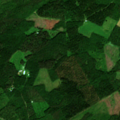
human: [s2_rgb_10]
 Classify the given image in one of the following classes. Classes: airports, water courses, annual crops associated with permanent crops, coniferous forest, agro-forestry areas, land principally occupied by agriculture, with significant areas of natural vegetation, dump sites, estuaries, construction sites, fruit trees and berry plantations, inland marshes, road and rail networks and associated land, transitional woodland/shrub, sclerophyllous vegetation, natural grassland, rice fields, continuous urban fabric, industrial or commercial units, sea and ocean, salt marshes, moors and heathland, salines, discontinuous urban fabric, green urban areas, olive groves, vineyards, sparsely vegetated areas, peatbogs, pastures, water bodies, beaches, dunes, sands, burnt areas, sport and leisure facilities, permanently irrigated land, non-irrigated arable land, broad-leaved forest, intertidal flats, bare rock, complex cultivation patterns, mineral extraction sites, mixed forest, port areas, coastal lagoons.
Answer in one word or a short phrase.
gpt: land principally occupied by agriculture, with significant areas of natural vegetation, mixed forest, transitional woodland/shrub